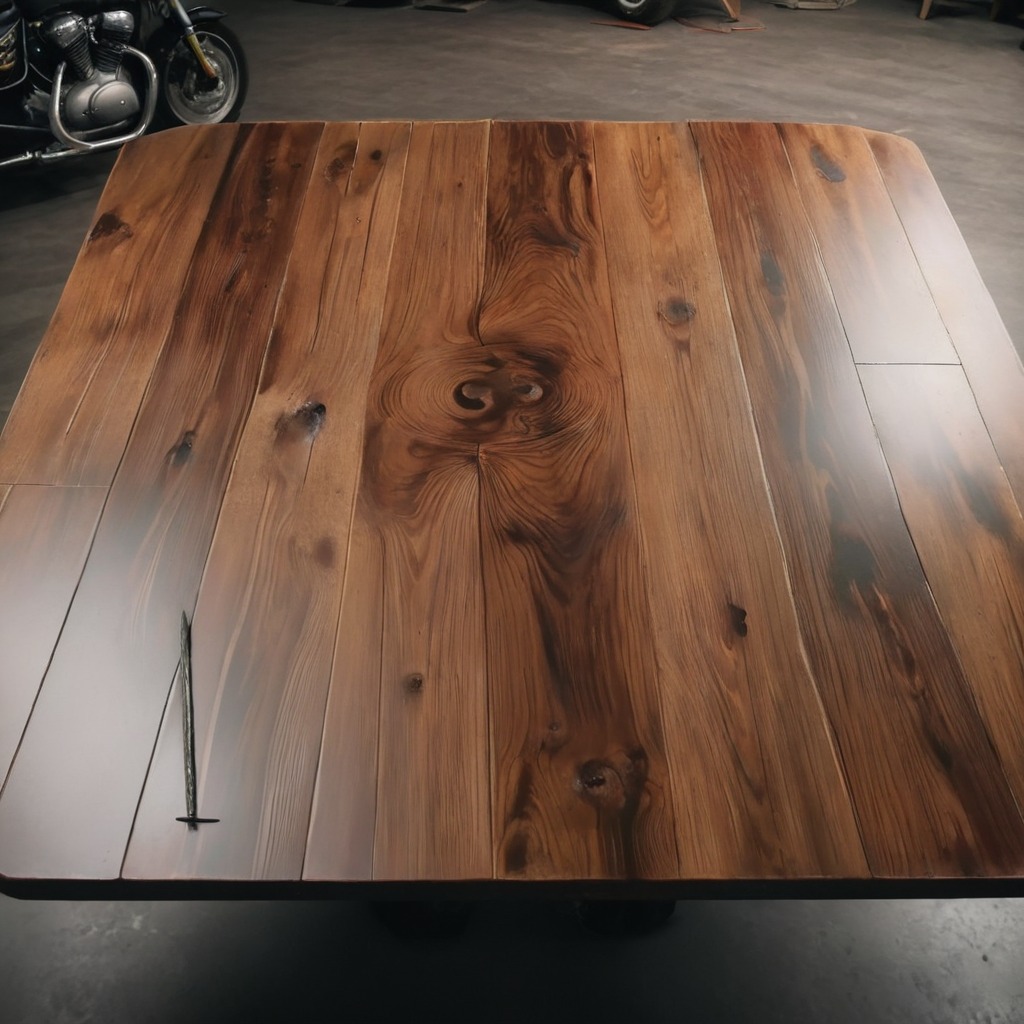
A nail is lying on the wooden table.